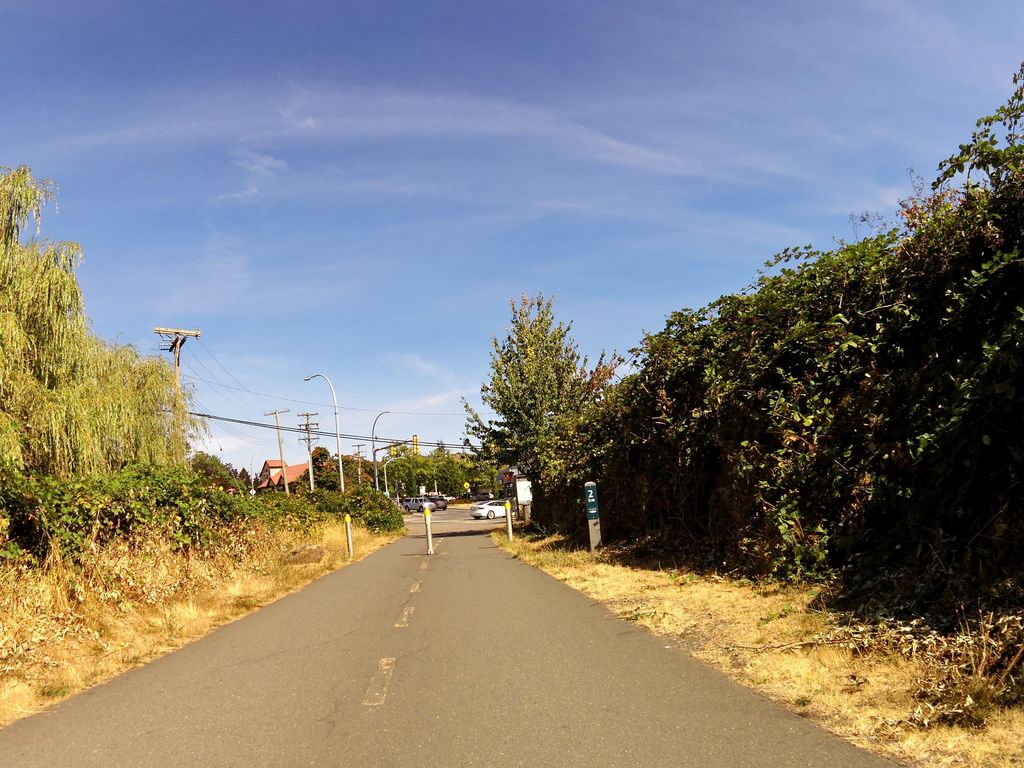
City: victoria